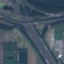
Land use / land cover class: Highway